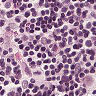
Metastatic tissue present: yes